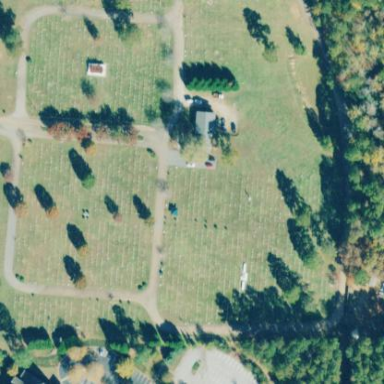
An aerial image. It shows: Cemetery.